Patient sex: F
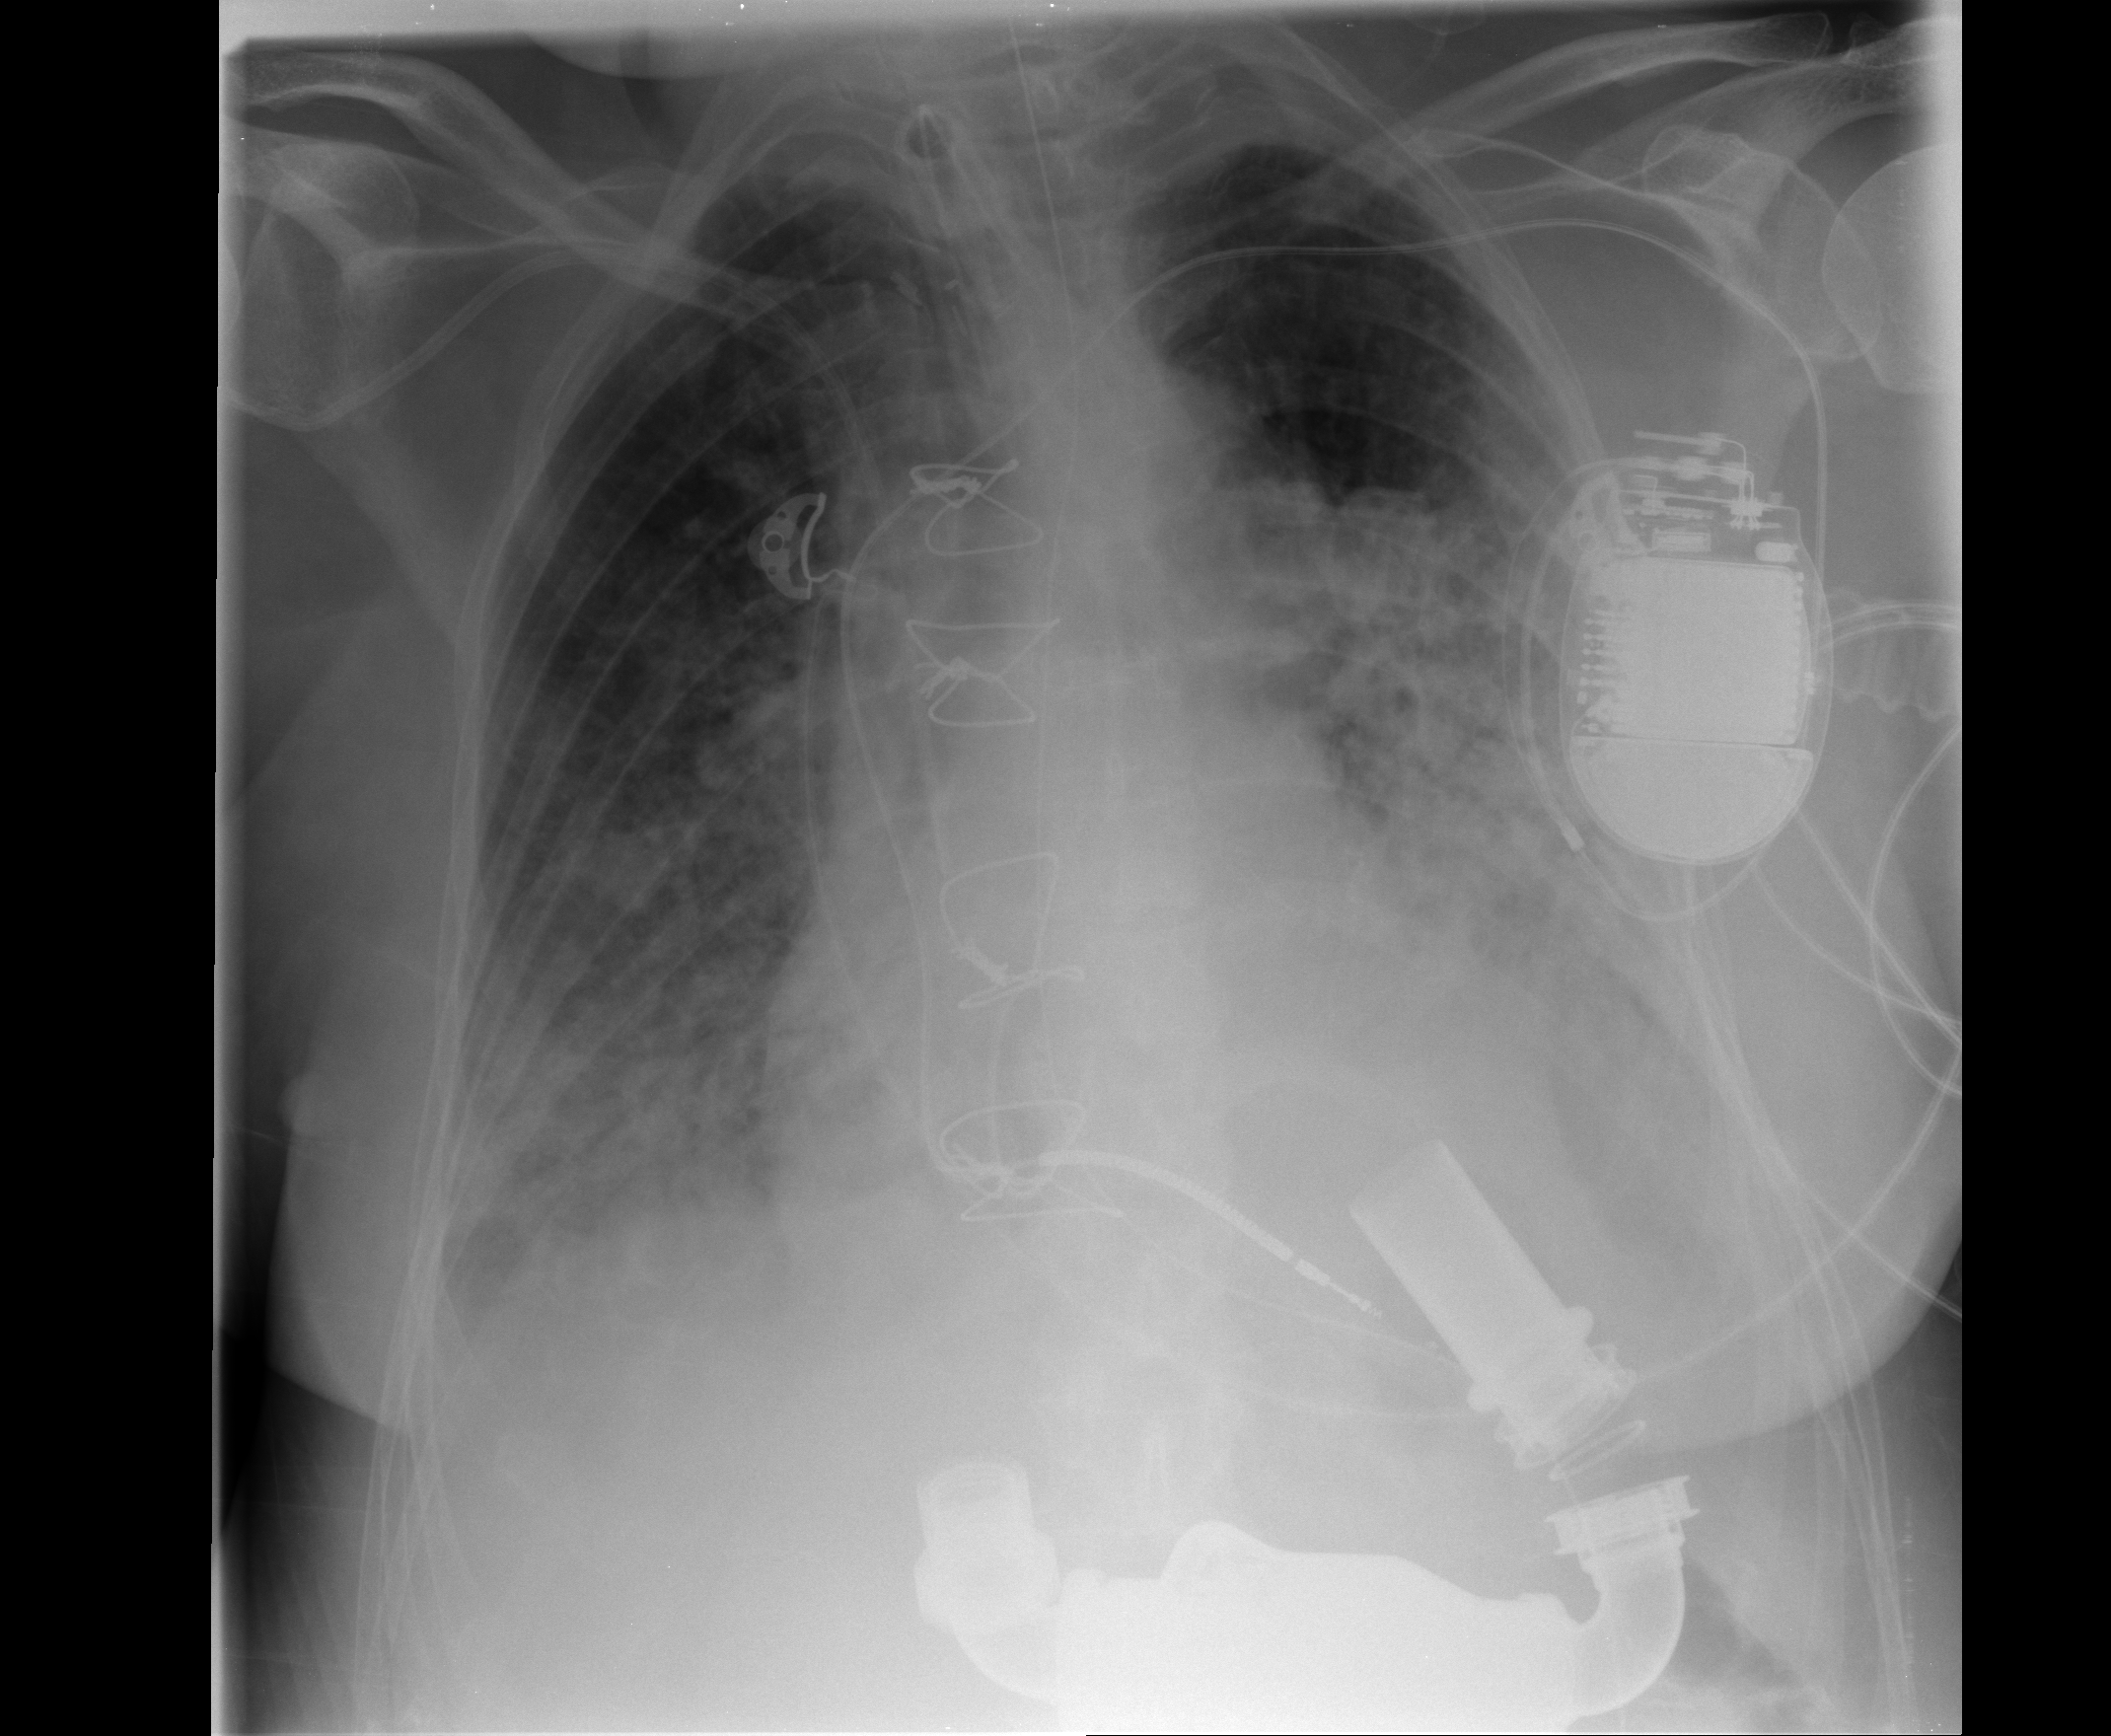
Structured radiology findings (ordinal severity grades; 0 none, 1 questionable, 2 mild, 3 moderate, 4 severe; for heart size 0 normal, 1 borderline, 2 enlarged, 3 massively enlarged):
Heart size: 1
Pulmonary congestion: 2
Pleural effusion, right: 2
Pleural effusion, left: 3
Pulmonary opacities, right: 2
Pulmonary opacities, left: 3
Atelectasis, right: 2
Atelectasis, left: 3